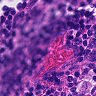
Metastatic tissue present: no